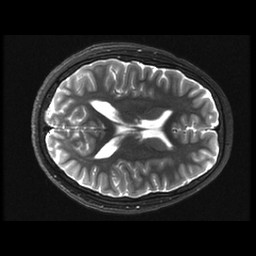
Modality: T2w
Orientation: axial
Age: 15
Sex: male
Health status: ill
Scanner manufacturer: ge
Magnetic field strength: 3 T
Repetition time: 7.5 s
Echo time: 0.1007 s